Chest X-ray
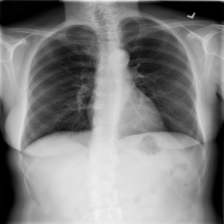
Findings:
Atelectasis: negative
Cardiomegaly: negative
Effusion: negative
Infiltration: negative
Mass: negative
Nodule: negative
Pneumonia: negative
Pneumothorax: negative
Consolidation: negative
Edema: negative
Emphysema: negative
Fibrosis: negative
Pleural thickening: negative
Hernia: negative